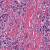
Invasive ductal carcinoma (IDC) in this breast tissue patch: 1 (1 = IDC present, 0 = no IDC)